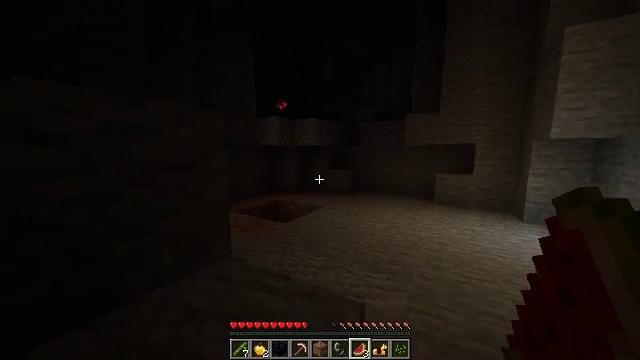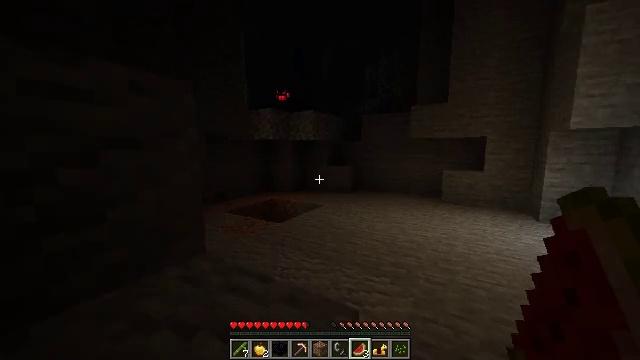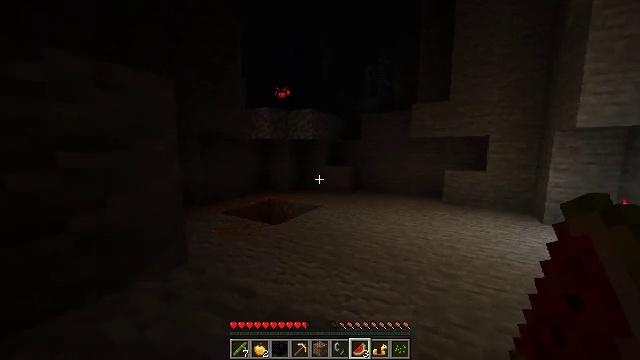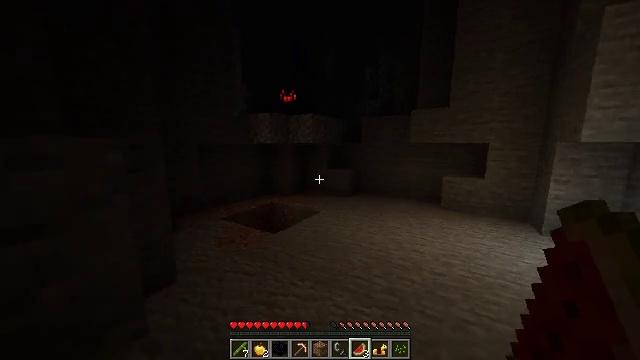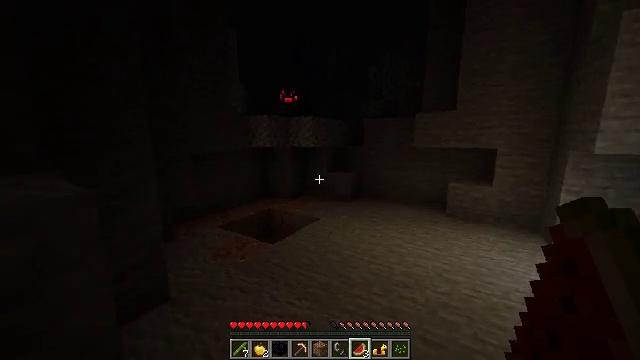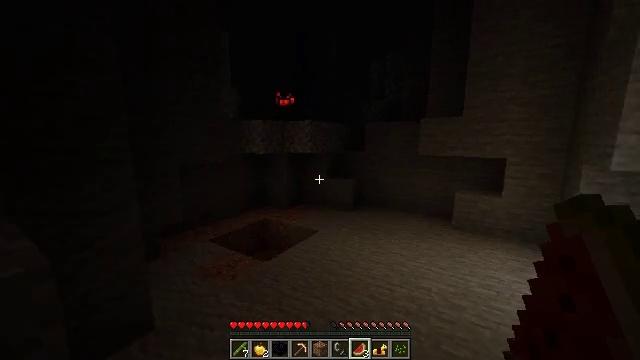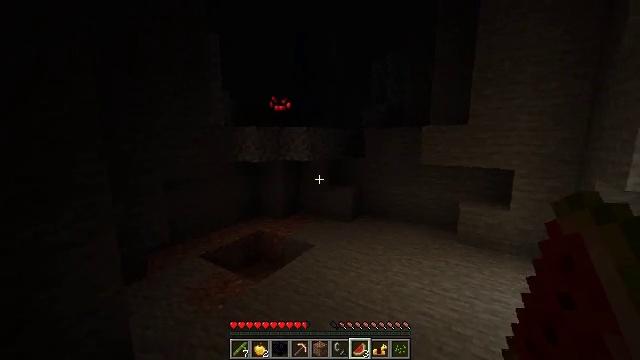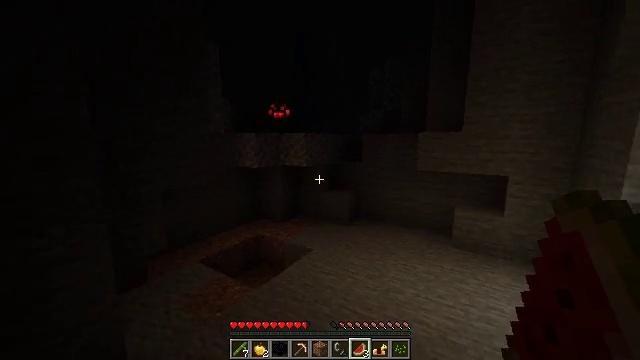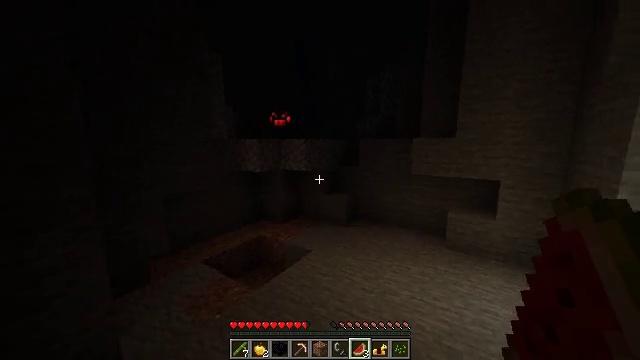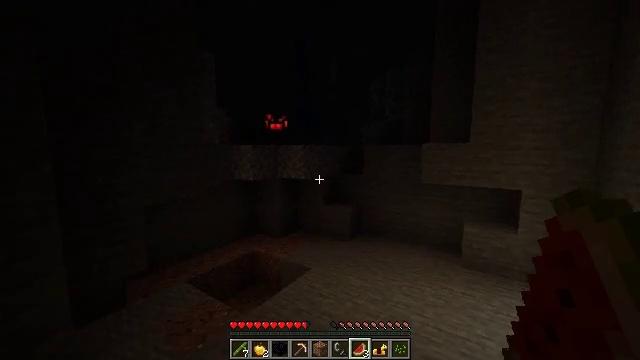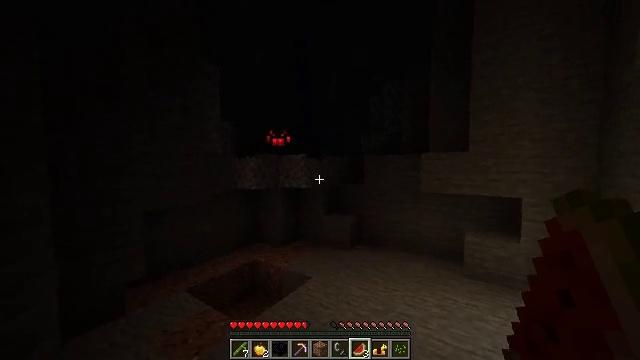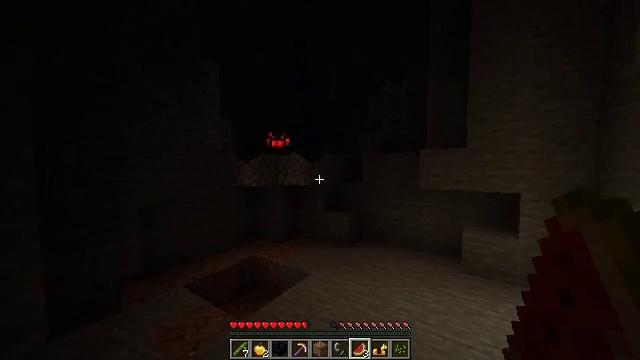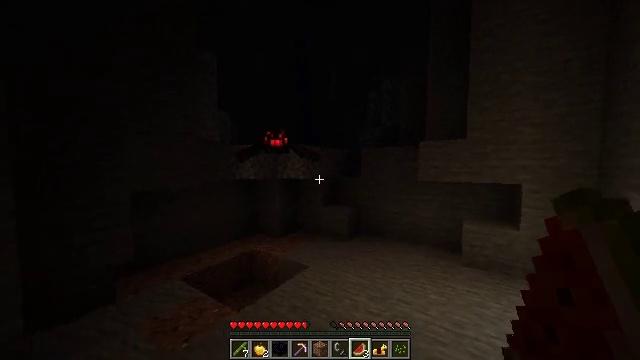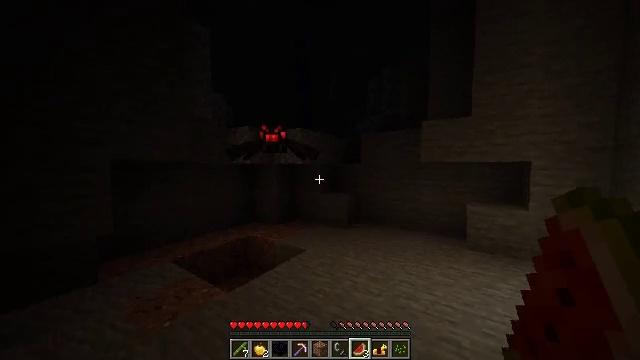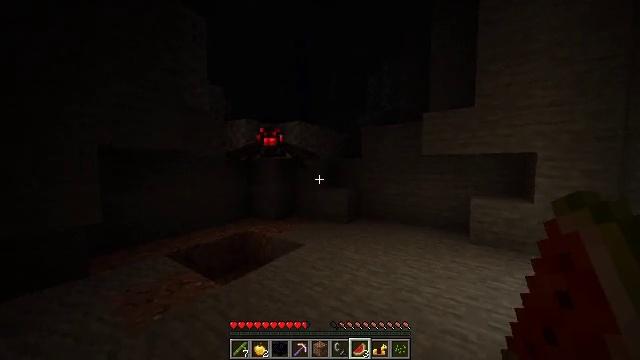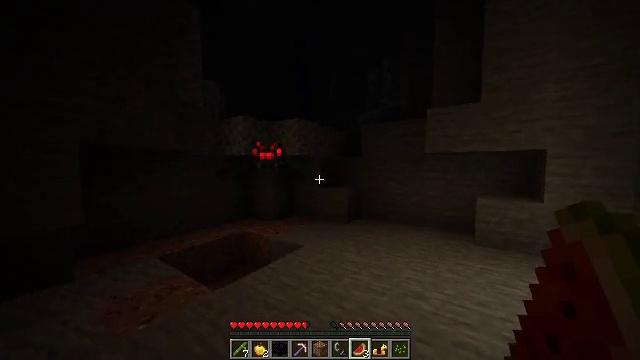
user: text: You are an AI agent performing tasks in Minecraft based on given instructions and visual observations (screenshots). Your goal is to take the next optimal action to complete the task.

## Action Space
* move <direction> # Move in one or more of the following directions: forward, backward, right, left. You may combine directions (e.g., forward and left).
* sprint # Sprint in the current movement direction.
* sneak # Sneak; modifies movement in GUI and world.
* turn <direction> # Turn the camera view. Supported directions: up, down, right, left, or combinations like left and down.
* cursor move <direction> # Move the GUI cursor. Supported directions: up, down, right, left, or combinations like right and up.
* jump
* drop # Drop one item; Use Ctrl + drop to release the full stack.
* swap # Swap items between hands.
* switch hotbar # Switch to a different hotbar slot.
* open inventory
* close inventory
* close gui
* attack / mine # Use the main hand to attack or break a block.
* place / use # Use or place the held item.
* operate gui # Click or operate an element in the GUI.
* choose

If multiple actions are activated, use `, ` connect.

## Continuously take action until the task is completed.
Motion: motion action
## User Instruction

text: Digging the diorite for building material.
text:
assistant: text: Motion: move forward, sprint, jump
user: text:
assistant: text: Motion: move forward, sprint, jump
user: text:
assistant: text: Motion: move forward, sprint, turn left and down, jump
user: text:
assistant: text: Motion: move forward, sprint, jump
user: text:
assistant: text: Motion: move forward, sprint, jump
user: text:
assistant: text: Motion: move forward, sprint, jump
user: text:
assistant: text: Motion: move forward, sprint, jump
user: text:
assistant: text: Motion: move forward, sprint, jump
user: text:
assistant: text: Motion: move forward, sprint, turn up, jump
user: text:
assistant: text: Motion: move forward, sprint, turn up, jump
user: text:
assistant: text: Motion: move forward, sprint, jump
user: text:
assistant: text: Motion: move forward, sprint, jump
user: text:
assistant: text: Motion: move forward, sprint, jump
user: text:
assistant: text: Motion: move forward, sprint, jump
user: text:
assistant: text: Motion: move forward, sprint, jump
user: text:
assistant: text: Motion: move forward, sprint, jump
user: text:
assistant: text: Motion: move forward, sprint, turn right, jump
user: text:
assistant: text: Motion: move forward, sprint, turn right, jump
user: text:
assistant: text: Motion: move forward, sprint, turn right, jump
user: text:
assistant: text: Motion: move forward, sprint, jump
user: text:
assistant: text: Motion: move forward, sprint, jump
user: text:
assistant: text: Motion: move forward, sprint, jump
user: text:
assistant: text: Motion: move forward, sprint, jump
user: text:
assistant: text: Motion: move forward, sprint, turn left, jump
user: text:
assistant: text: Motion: move forward, sprint, turn left, jump
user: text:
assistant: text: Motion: move forward, sprint, turn left, jump
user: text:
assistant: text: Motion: move forward, sprint, turn left, jump
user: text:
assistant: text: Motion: move forward, sprint, jump
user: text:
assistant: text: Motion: move forward, sprint, jump
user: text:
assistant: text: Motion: move forward, sprint, jump